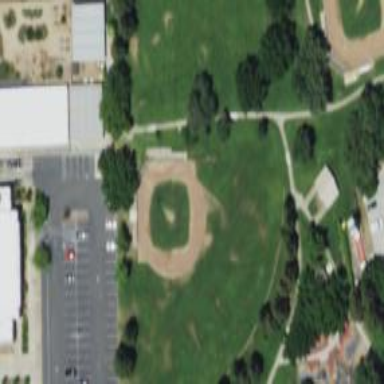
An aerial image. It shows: Baseball pitch for leisure and sports activities.